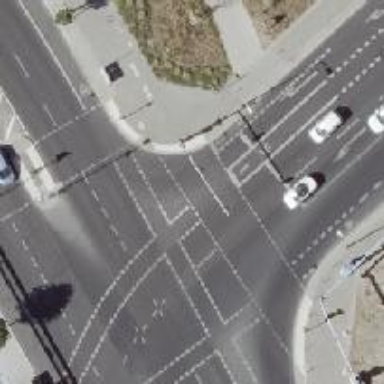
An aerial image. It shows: Asphalt footway with crossing equipped with traffic signals.